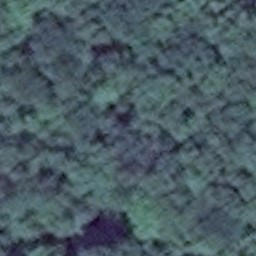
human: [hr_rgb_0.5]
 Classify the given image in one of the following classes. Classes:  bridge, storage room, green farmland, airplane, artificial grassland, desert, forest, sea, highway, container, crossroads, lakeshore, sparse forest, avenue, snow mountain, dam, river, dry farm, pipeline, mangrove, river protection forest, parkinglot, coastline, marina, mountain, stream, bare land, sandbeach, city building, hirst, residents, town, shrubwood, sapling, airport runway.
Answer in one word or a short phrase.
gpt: forest